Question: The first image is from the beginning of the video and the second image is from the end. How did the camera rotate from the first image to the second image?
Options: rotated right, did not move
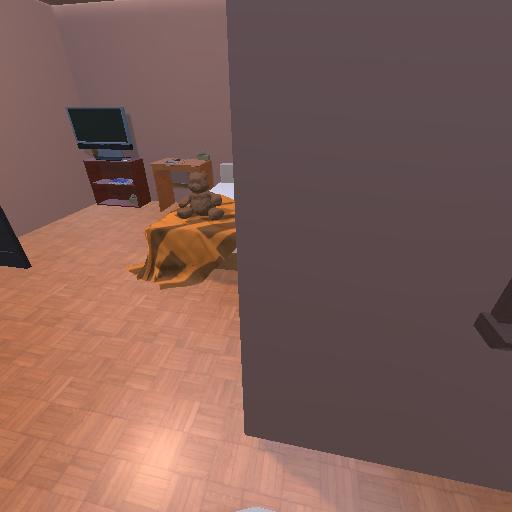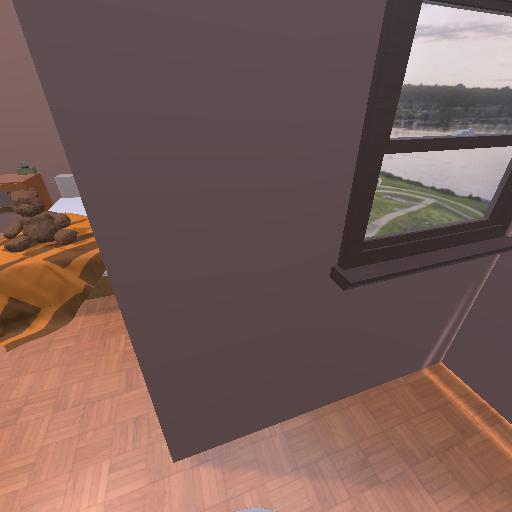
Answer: rotated right